Field crop: maize
Growth stage: 1
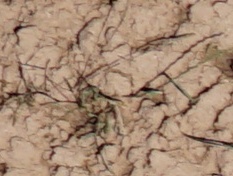
Species: lolium